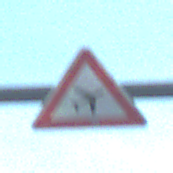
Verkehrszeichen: FlugbetriebLinks
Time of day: SunriseSunset
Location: Outdoor (Suburban)
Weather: PartlyCloudy
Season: NotSpecified
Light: Natural